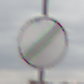
Verkehrszeichen: EndeSaemtlicherBegrenzungen
Umgebung: Outdoor, Nature
Tageszeit: MorningAfternoon
Wetter: Overcast
Licht: Natural
Jahreszeit: NotSpecified
Kontrast: LowContrast